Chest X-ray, PA view. Patient: 23 years old, sex M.
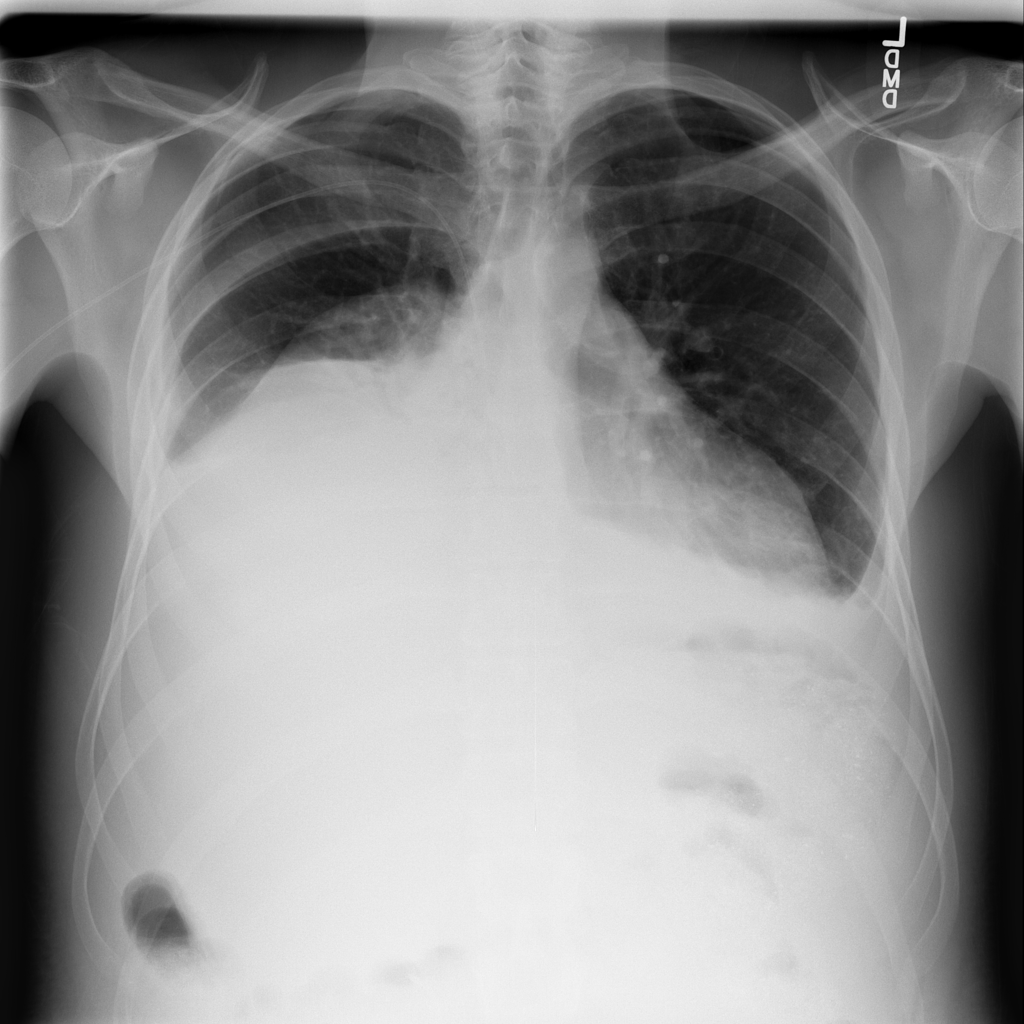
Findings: No Finding